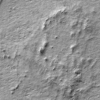
Label: not_dusty